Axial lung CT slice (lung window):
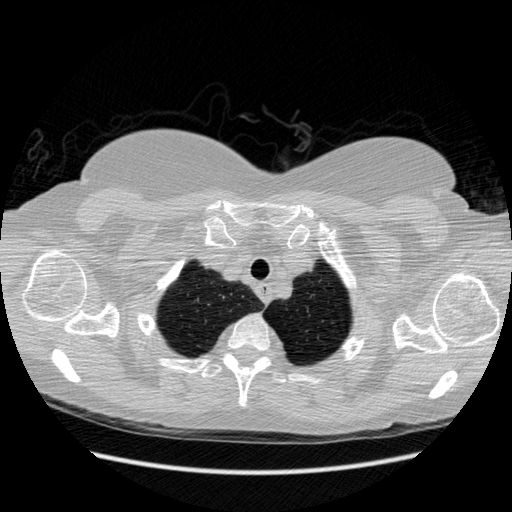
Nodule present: no